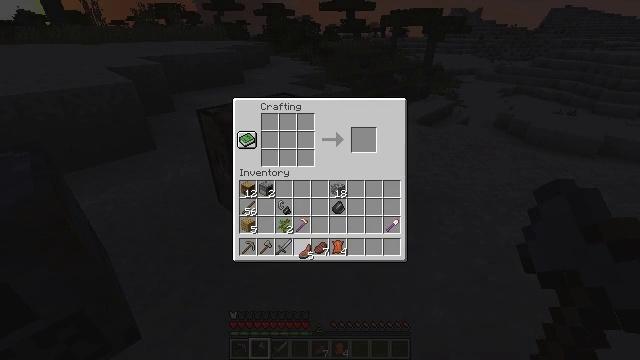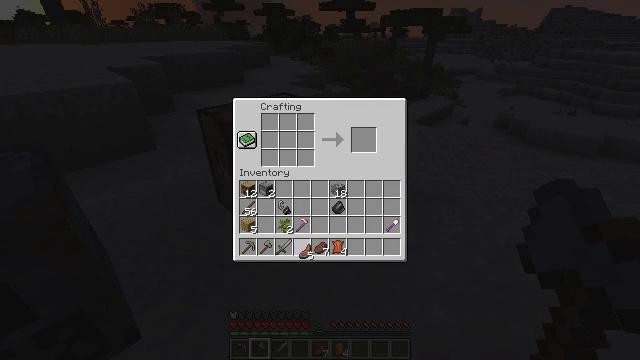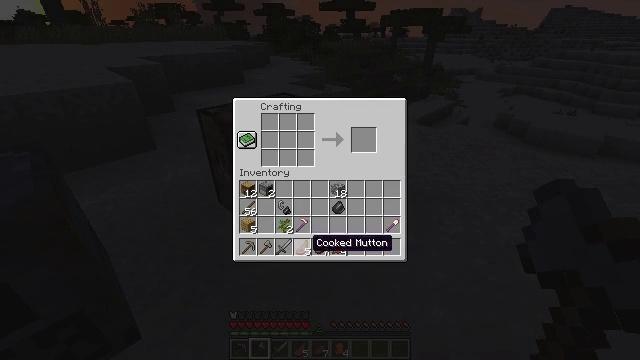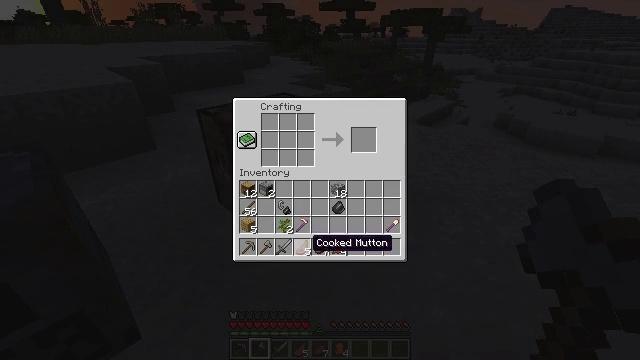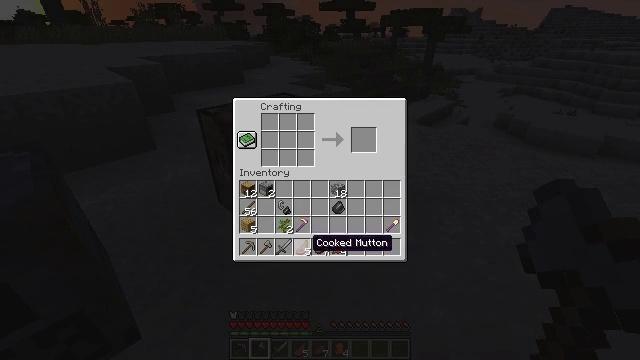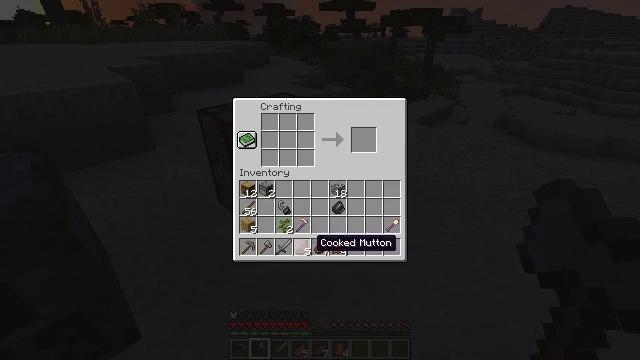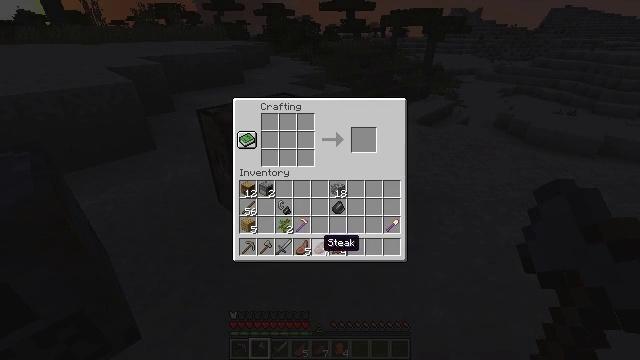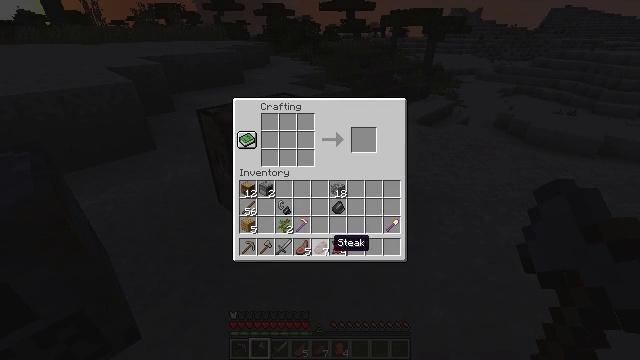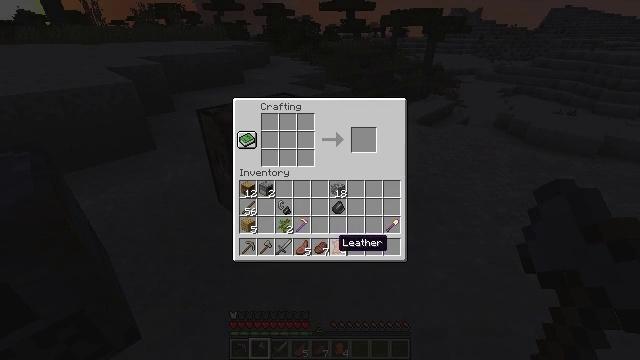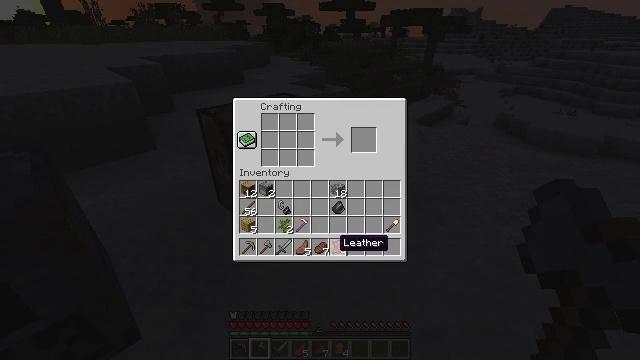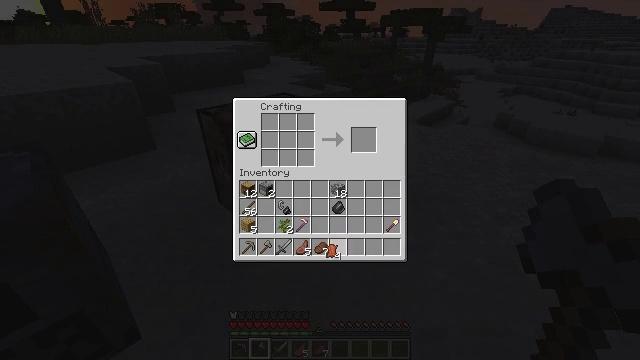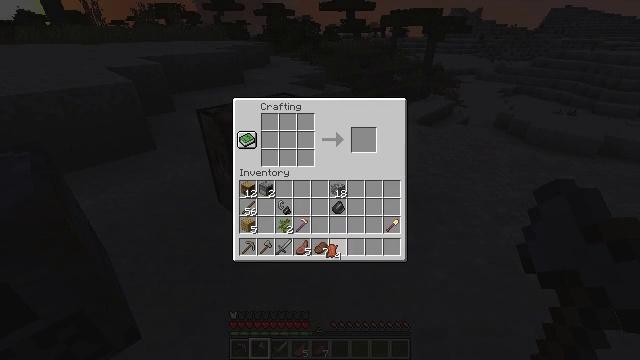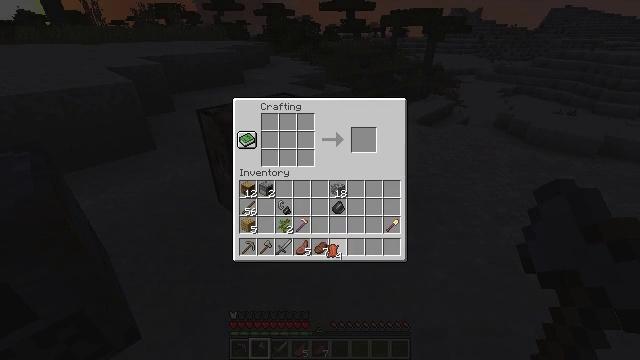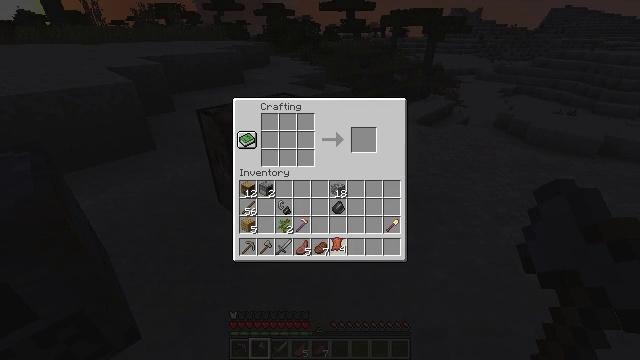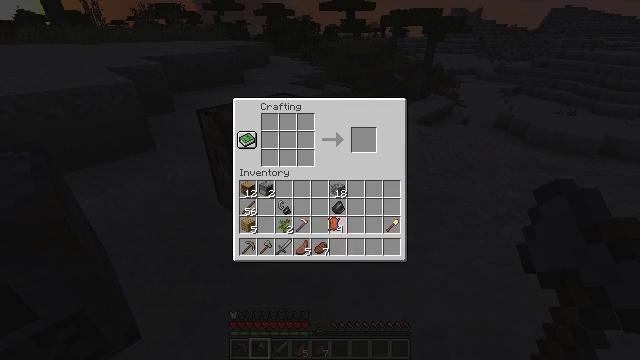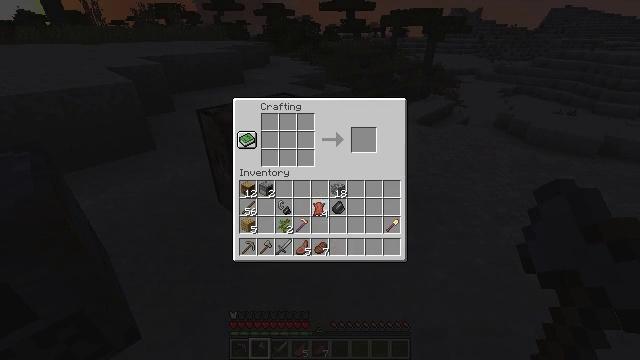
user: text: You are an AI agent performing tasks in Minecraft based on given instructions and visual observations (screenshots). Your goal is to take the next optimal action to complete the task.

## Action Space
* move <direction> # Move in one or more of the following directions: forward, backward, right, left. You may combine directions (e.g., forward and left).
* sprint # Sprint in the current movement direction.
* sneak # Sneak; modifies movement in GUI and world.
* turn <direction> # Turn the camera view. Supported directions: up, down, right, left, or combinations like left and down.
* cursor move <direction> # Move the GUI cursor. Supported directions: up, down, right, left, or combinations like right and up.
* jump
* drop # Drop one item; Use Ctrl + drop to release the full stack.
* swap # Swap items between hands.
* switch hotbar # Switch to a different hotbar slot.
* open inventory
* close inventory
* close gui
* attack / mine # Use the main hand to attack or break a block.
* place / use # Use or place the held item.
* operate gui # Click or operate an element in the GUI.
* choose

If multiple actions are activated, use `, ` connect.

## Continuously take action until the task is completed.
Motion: motion action
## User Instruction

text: Destroy the light gray bed to move it.
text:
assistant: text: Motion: operate gui
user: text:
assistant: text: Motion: no_op
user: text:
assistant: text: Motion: no_op
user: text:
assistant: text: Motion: no_op
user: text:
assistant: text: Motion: no_op
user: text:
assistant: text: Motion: cursor move right
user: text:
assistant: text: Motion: cursor move right
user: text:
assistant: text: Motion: no_op
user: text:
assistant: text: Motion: no_op
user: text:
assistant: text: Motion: operate gui
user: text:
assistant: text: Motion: operate gui
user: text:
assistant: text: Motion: operate gui
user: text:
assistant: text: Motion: no_op
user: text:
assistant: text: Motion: cursor move up
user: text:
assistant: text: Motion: cursor move left and up
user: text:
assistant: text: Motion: no_op
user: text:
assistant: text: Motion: no_op
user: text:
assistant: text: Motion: no_op
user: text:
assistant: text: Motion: no_op
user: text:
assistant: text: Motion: no_op
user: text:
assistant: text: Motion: no_op
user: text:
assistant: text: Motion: operate gui
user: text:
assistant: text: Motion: operate gui
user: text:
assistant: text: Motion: no_op
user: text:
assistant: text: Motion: no_op
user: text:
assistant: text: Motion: cursor move left and down
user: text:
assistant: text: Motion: cursor move down
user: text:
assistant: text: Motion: no_op
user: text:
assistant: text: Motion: no_op
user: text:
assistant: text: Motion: no_op